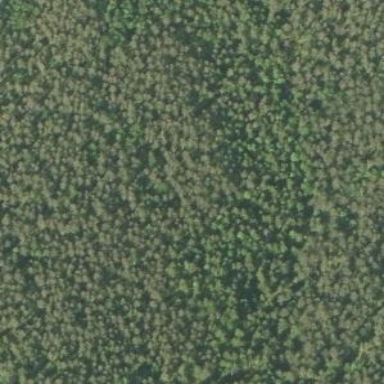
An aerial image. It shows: Swampy wetland area.